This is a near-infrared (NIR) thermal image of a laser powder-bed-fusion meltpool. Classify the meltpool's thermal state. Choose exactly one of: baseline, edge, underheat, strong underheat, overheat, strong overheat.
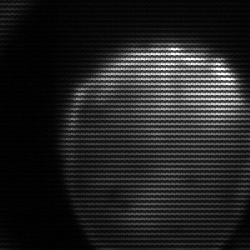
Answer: edge